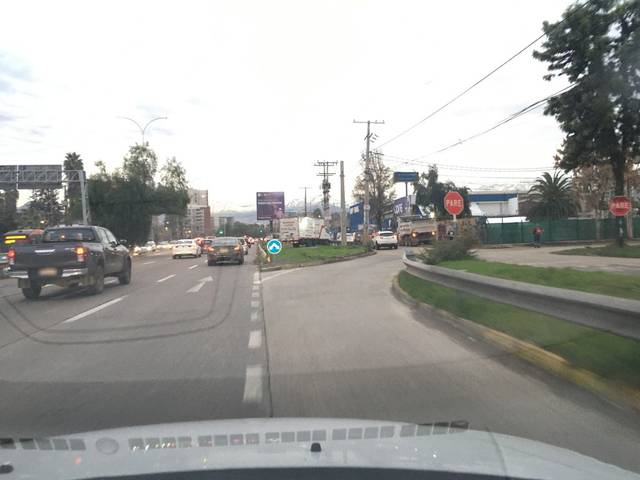
Region: Chile
Coordinates: -33.464, -70.574